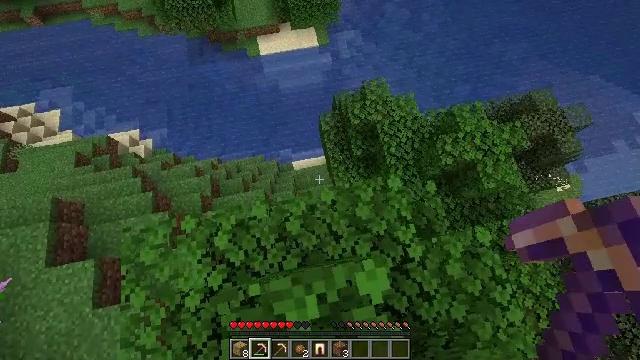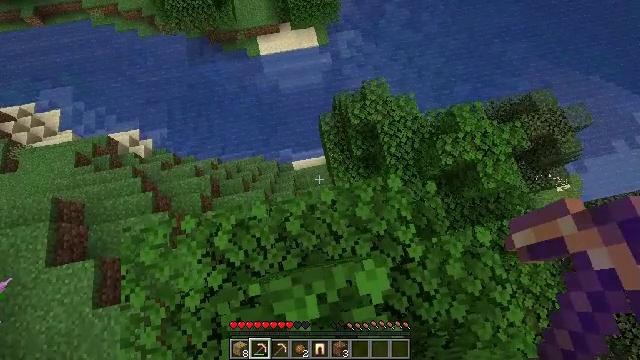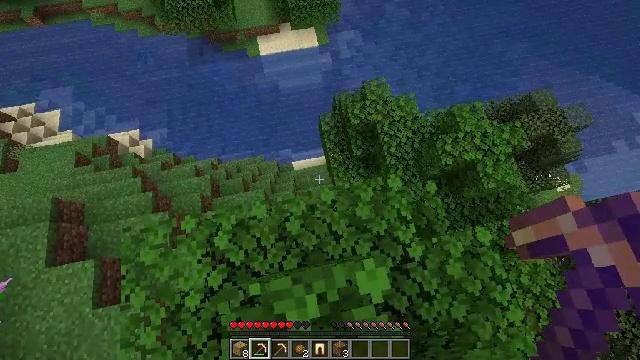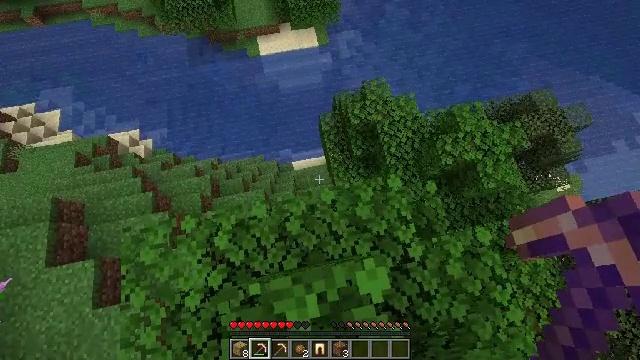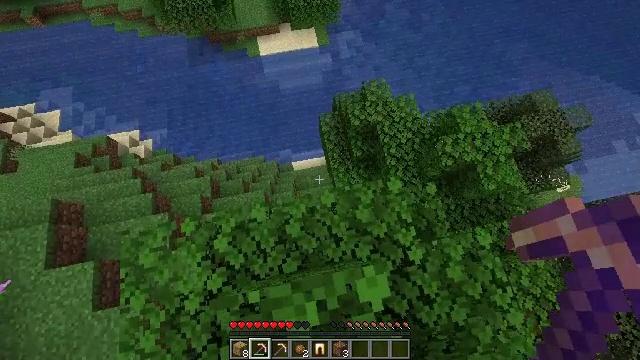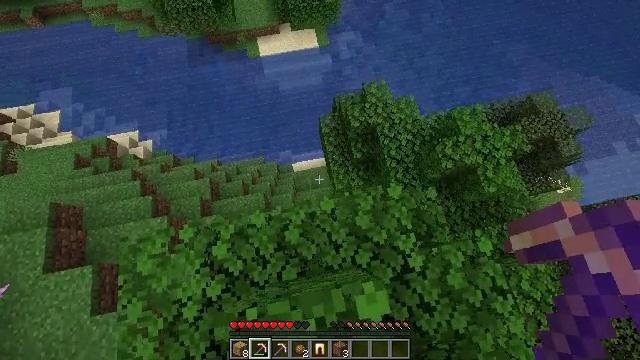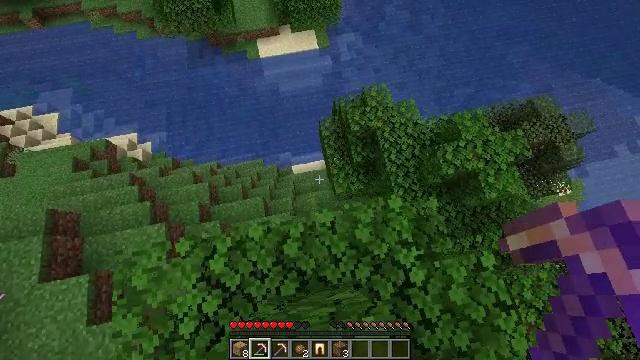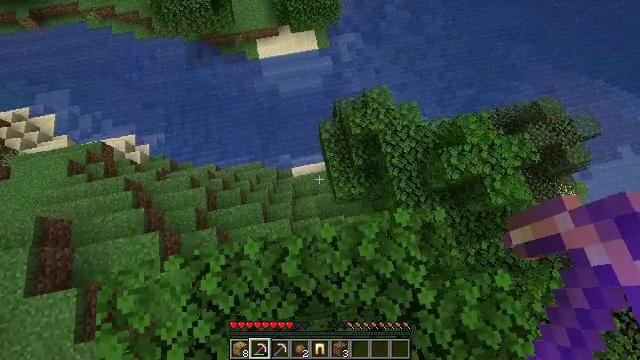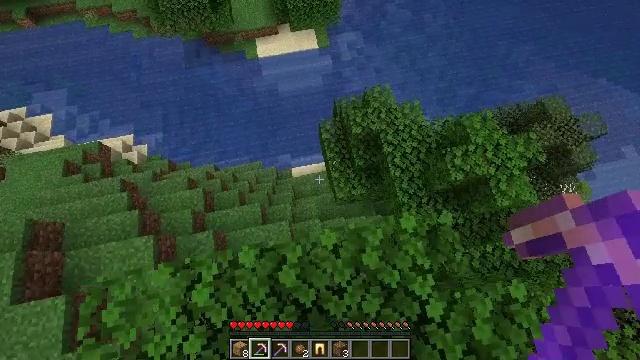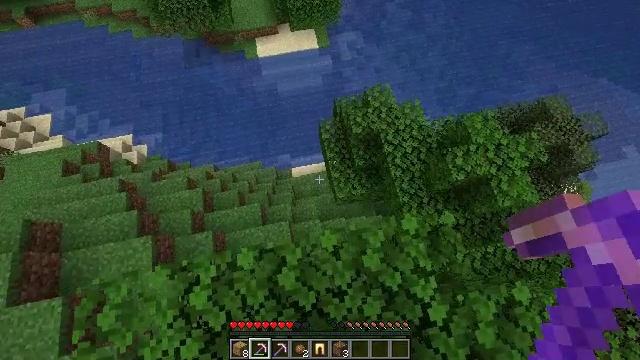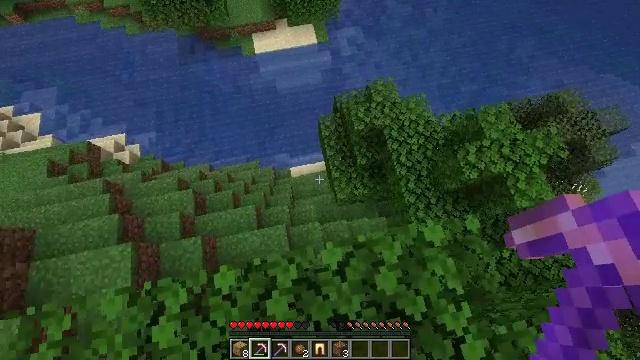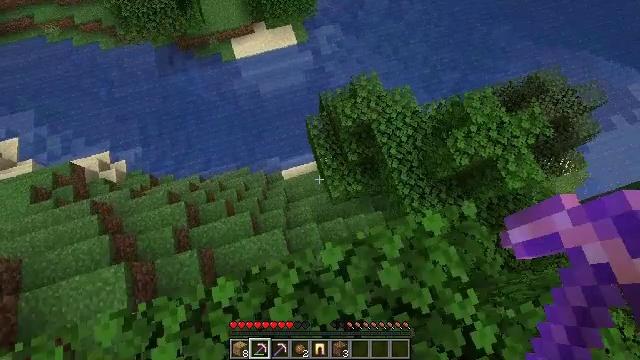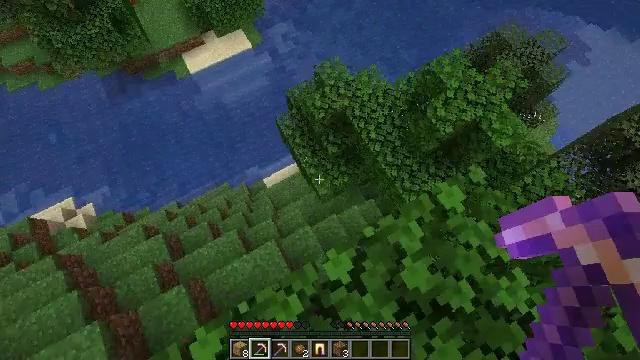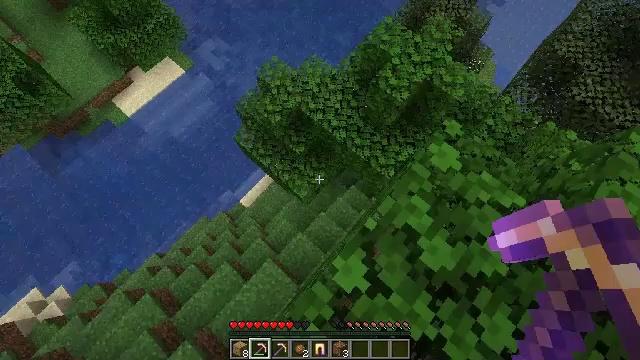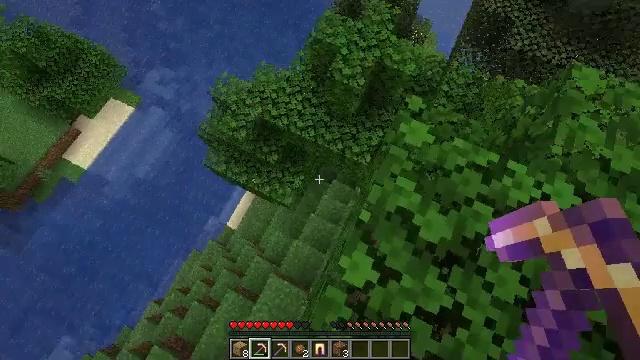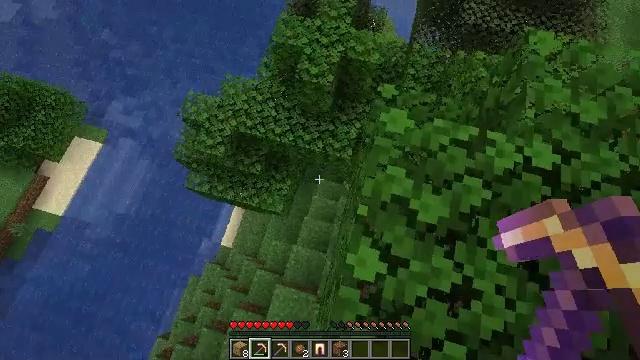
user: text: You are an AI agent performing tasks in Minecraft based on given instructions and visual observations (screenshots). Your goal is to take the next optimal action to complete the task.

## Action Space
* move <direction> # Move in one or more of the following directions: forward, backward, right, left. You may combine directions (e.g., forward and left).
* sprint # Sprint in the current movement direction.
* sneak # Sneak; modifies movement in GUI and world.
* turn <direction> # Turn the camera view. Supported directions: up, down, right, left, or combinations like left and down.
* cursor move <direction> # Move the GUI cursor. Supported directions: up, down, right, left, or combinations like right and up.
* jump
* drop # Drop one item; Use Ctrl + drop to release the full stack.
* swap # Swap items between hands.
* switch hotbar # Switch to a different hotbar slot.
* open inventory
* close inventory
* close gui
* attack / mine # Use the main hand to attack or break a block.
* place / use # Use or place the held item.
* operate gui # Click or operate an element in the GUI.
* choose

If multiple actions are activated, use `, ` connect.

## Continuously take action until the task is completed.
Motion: motion action
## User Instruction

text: Gather materials such as cobblestone.
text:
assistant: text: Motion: no_op
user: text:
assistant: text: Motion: no_op
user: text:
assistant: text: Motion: no_op
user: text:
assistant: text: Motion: move forward
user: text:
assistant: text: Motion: move forward
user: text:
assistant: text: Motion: move forward
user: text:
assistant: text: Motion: move forward
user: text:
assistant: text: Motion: no_op
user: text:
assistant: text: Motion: no_op
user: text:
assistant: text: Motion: no_op
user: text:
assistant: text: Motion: turn right
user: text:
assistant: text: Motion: turn right
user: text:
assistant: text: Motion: turn right
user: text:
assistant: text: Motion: turn right
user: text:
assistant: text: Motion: turn right
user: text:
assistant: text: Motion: turn right
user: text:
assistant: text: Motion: turn right
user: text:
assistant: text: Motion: turn right
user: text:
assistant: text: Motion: turn right
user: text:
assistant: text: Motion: turn right
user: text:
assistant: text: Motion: turn right
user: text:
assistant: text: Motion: turn right
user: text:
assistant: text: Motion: turn right
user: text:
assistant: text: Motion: turn right
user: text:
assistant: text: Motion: turn right
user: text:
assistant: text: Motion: no_op
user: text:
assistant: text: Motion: no_op
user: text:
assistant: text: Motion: move forward
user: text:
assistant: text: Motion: move forward
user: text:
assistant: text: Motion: move forward, turn left